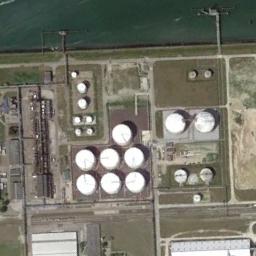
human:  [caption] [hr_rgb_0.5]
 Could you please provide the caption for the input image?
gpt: There are many different sized storage tanks in the factory, And there is a river outside the factory .

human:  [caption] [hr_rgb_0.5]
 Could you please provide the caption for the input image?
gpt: There are many storage tanks on the bare land next to the water .

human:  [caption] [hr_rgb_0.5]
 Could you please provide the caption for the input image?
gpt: Several buildings are beside the storage tanks .

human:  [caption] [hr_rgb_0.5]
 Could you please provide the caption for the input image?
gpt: There are two identical storage tanks beside a white house .

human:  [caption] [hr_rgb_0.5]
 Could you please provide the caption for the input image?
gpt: There are some storage tanks and pipelines .